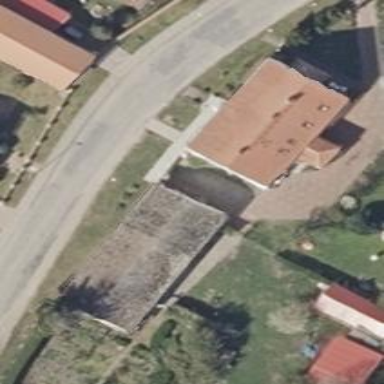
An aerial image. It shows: Gabled building.